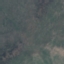
Land use / land cover: HerbaceousVegetation